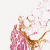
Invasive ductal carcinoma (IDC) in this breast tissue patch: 0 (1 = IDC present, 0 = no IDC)